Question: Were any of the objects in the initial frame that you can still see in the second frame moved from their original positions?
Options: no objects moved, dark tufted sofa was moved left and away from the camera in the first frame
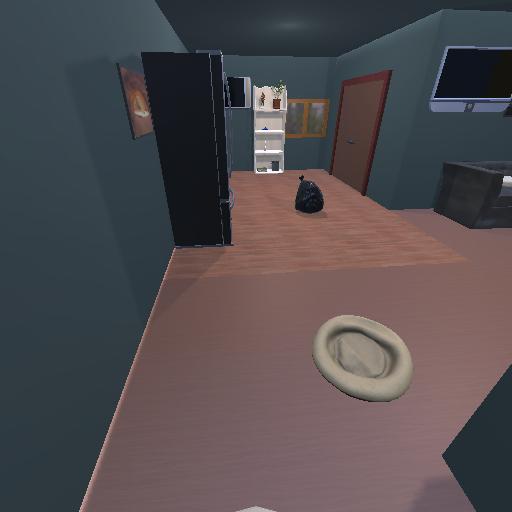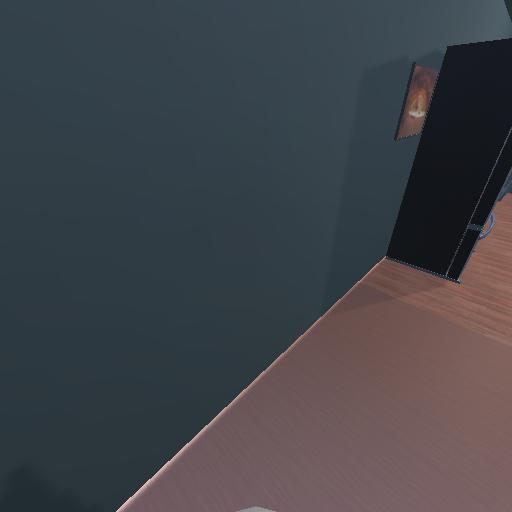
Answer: no objects moved